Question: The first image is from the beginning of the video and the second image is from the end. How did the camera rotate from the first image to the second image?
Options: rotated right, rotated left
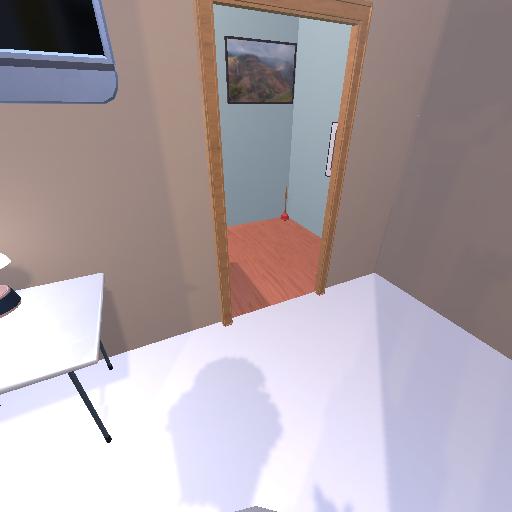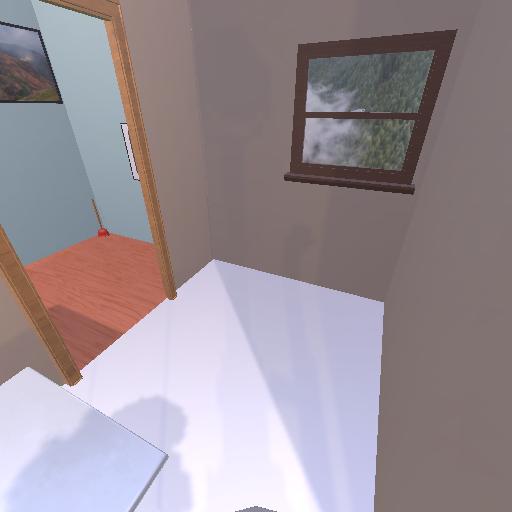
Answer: rotated right